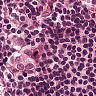
Metastatic tissue present: yes